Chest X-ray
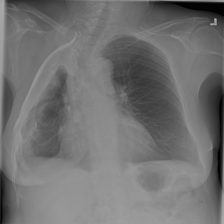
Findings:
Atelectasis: negative
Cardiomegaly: negative
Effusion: negative
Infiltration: negative
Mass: negative
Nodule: negative
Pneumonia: negative
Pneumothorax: negative
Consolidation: negative
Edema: negative
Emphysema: negative
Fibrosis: negative
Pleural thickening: negative
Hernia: negative